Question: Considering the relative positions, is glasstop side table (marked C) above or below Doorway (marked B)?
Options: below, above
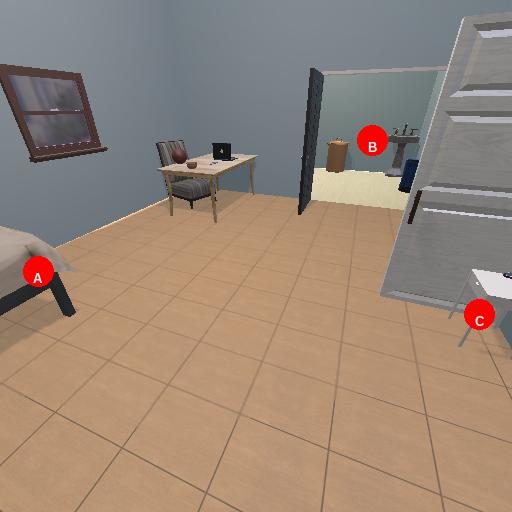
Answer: below